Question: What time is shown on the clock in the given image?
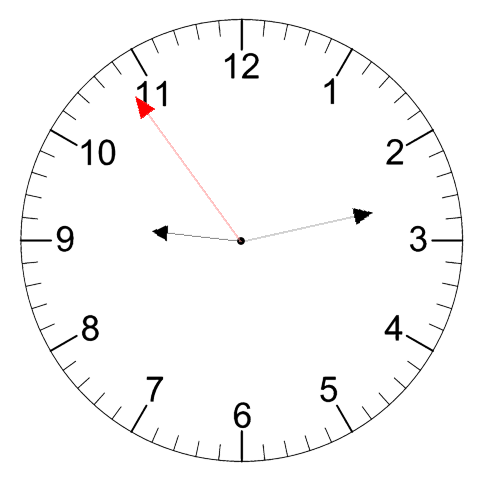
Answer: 09:12:54